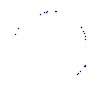
Particle: kaon